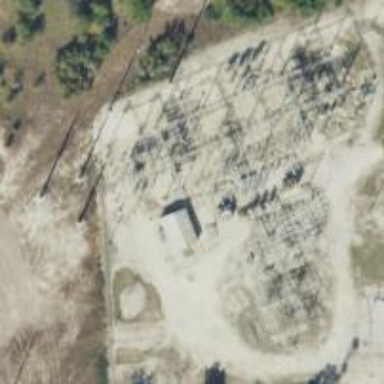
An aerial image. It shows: Switch used for power control.